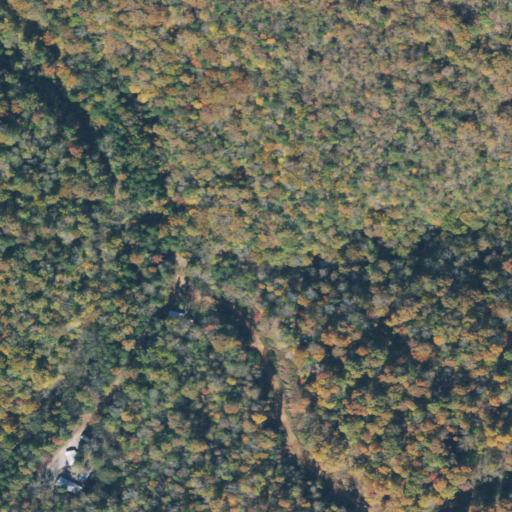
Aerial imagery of valley in Tennessee named Lick Hollow containing deciduous forest, mixed forest, and open development